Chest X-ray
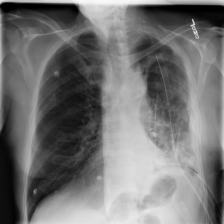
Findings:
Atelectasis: negative
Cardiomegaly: negative
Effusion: negative
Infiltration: negative
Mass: negative
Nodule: negative
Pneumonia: negative
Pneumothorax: positive
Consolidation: negative
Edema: negative
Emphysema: negative
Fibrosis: negative
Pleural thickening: negative
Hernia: negative